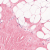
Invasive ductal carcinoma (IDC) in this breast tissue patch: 0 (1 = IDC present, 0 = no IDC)